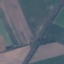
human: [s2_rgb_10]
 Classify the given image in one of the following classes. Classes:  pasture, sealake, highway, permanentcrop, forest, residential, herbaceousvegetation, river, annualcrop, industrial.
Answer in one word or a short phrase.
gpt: Highway